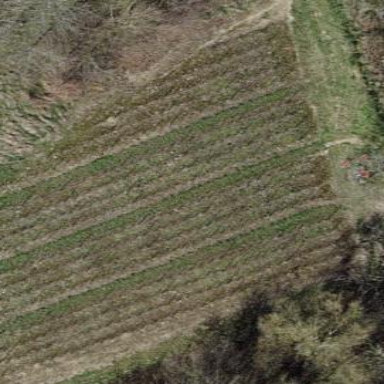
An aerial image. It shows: Beautiful vineyard in the countryside.